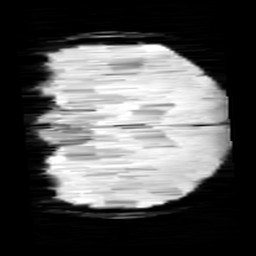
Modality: minIP
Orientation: coronal
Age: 12
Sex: female
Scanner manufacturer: siemens
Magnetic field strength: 3 T
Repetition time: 0.027 s
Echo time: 0.02 s